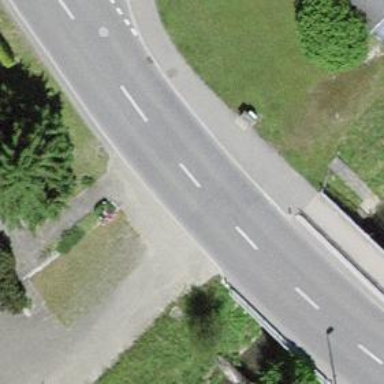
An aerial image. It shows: Unmarked road crossing.